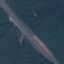
Land use / land cover: Highway